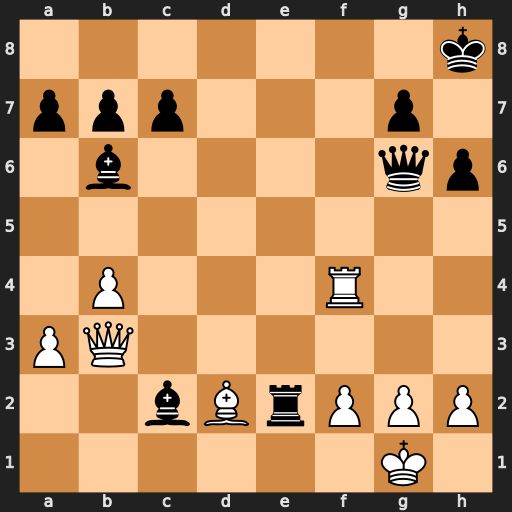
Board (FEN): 7k/ppp3p1/1b4qp/8/1P3R2/PQ6/2bBrPPP/6K1
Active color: w
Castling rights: -
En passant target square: -
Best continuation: Rf8+ Kh7 Qg8#